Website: ulta-beauty
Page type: delivery-shipping
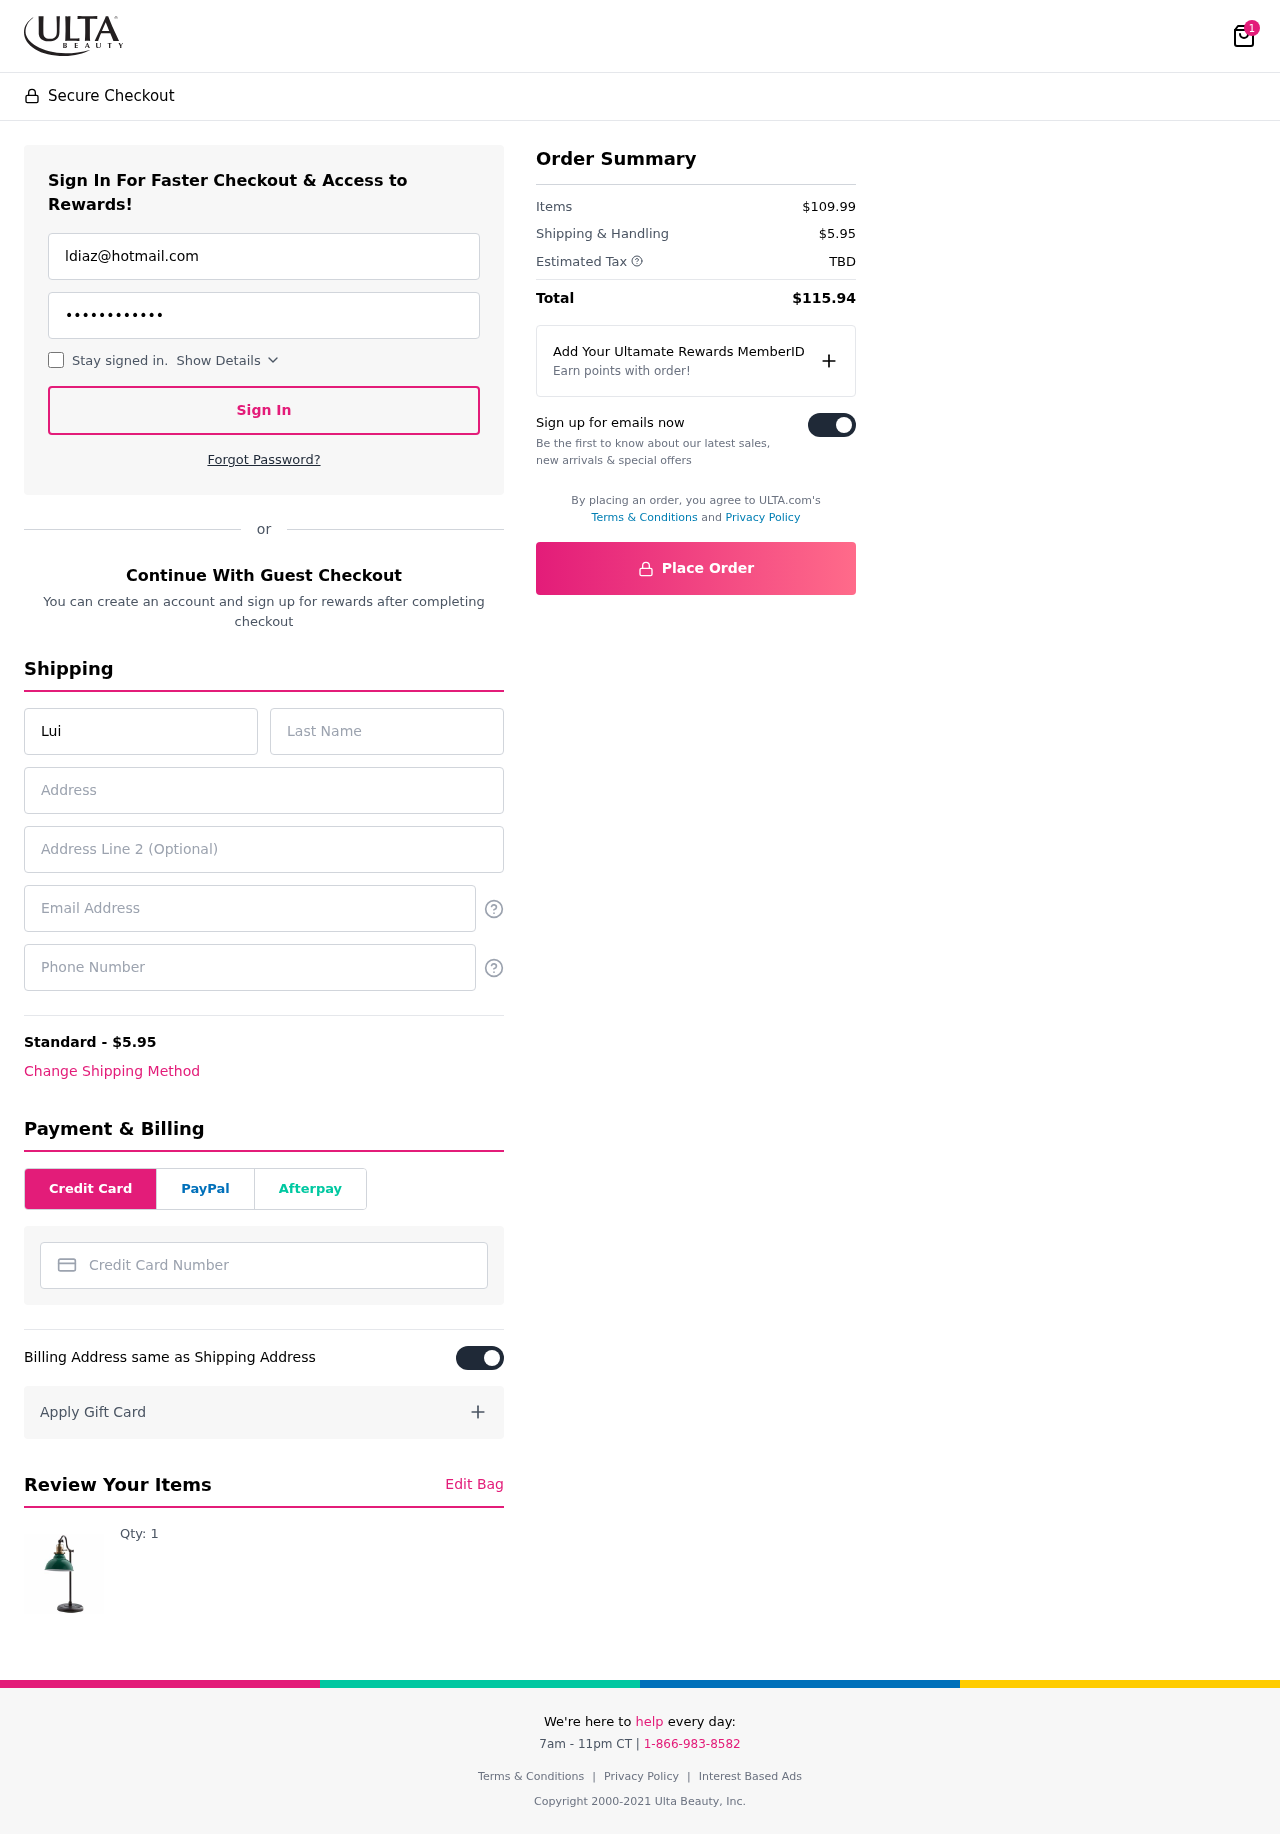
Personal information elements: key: PII_CARD_NUMBER
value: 6592 5163 8252 7907
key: PII_EMAIL
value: ldiaz@hotmail.com
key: PII_EMAIL2
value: ldiaz@hotmail.com
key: PII_FIRSTNAME
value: Luis
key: PII_LASTNAME
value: Diaz
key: PII_PHONE
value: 9304767131
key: PII_STREET
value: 27370 Baker Ports Apt. 905
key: PII_STREET2
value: Suite 580
Product elements: key: PRODUCT1_QUANTITY
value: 1
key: PRODUCT1
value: Qty: 1
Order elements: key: ORDER_NUM_ITEMS
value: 1
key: ORDER_SHIPPING_COST
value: $5.95
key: ORDER_SUBTOTAL
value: $109.99
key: ORDER_TAX
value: TBD
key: ORDER_TOTAL
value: $115.94